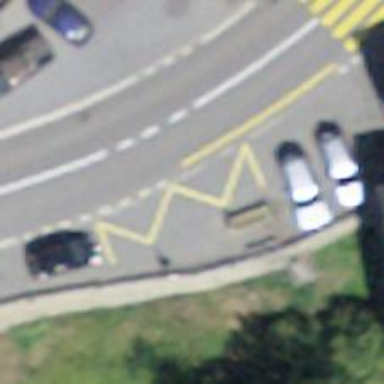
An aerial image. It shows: Bus stop with platform for public transport.